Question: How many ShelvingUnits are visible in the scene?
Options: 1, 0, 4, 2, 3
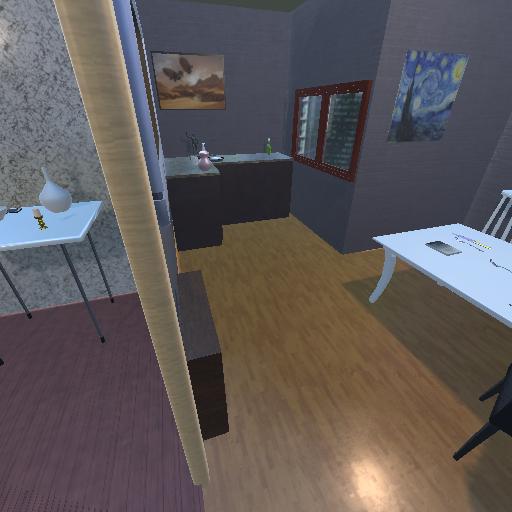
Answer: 1